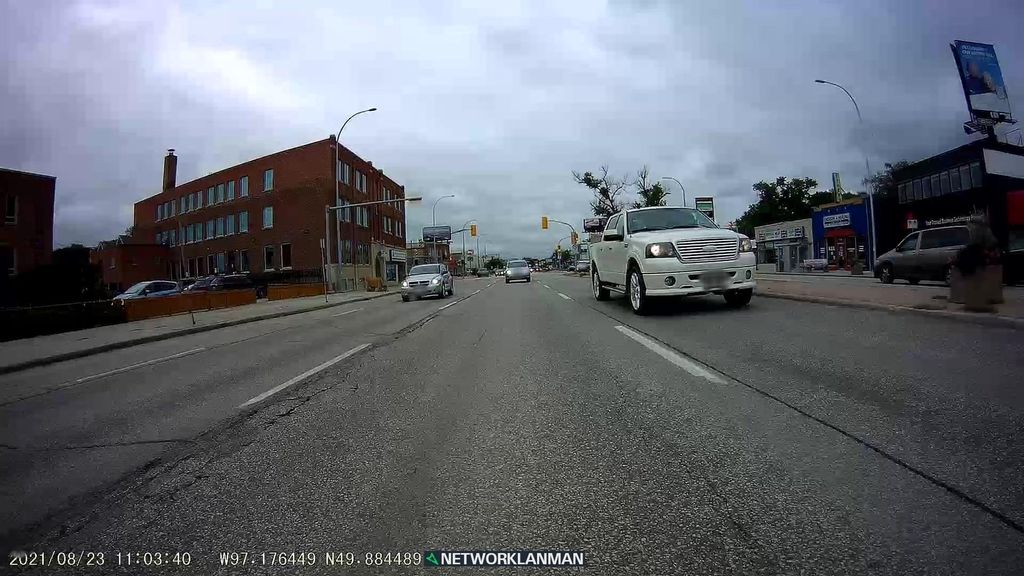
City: winnipeg